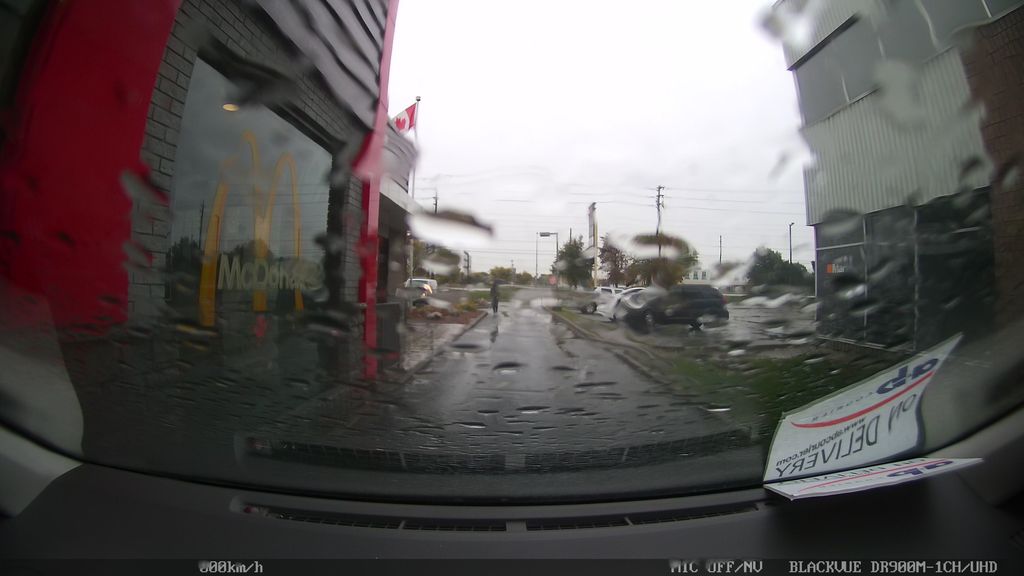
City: toronto